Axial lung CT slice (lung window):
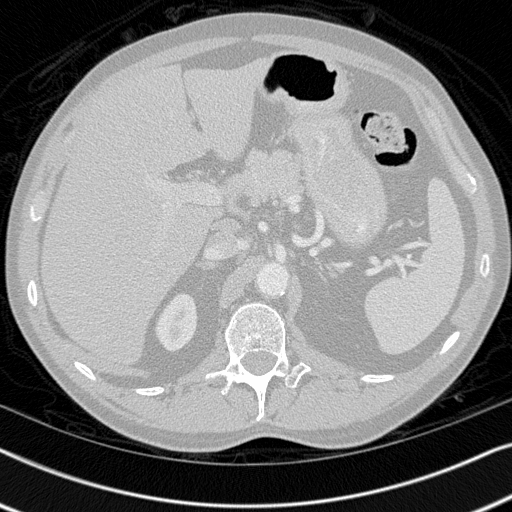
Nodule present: no